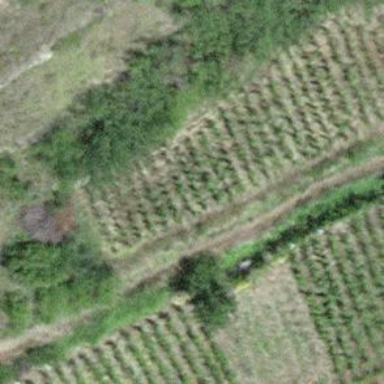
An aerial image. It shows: Vineyard growing grapes.